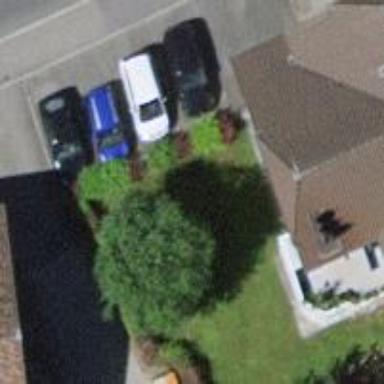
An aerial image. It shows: Street-side parking area.